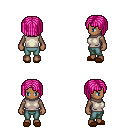
a pixel art fantasy rpg character, female body template, human, dark skin, white sleeveless shirt, teal pants, pink pageboy hairstyle, brown slippers, four views (front, back, left, right), 2x2 character sprite sheet, small pixel art, hard edges, no anti-aliasing